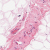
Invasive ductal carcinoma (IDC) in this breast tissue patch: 0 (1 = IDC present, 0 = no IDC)